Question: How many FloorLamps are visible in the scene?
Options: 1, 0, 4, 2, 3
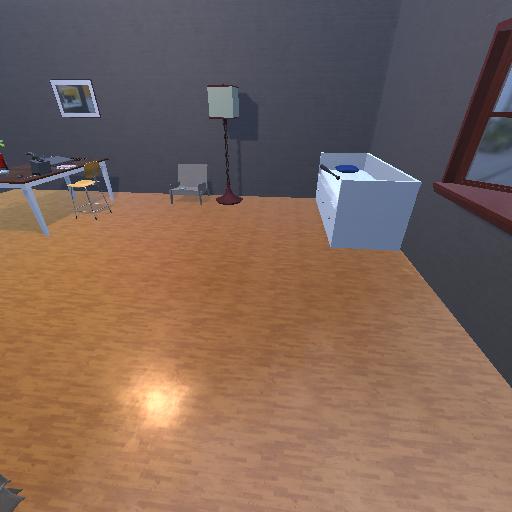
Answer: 1